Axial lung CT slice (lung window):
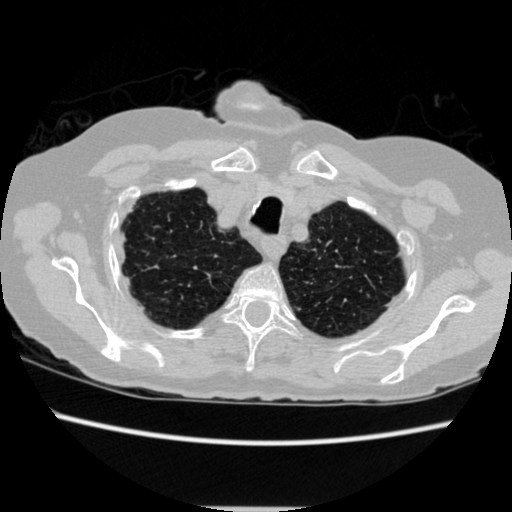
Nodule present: no